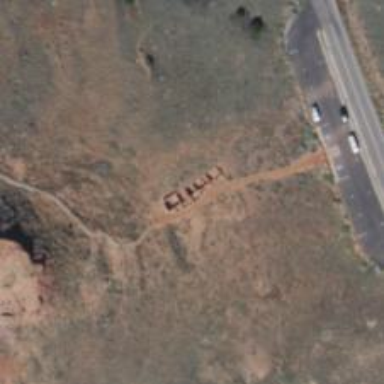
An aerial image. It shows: Archaeological site with historical significance.